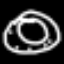
Label: donut